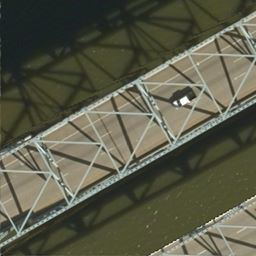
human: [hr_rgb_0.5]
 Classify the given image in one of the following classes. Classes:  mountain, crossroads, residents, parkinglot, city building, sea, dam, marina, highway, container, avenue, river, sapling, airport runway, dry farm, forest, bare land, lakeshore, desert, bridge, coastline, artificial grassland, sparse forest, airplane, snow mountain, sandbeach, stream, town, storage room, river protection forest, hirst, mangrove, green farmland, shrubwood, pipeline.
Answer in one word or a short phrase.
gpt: bridge